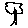
Label: tree